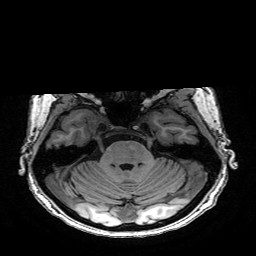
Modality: T1w
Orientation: coronal
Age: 64
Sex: female
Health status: healthy
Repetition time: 2.53 s
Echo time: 0.0034 s